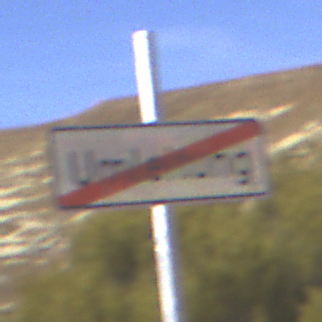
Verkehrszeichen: EndeDerUmleitungsankuendigung
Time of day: Midday
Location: Outdoor (Nature)
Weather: Clear
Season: NotSpecified
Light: Natural